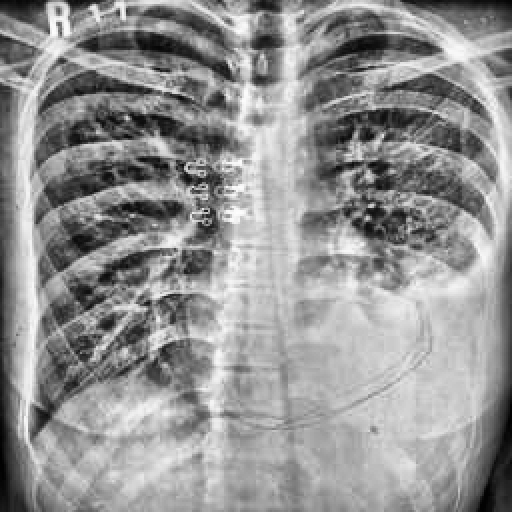
Finding: TUBERCULOSIS